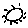
Label: sun